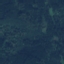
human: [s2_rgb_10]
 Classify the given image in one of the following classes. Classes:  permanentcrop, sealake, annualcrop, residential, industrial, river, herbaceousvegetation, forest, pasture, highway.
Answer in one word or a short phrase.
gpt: Forest